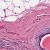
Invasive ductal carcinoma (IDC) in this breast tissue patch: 0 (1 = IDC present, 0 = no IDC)